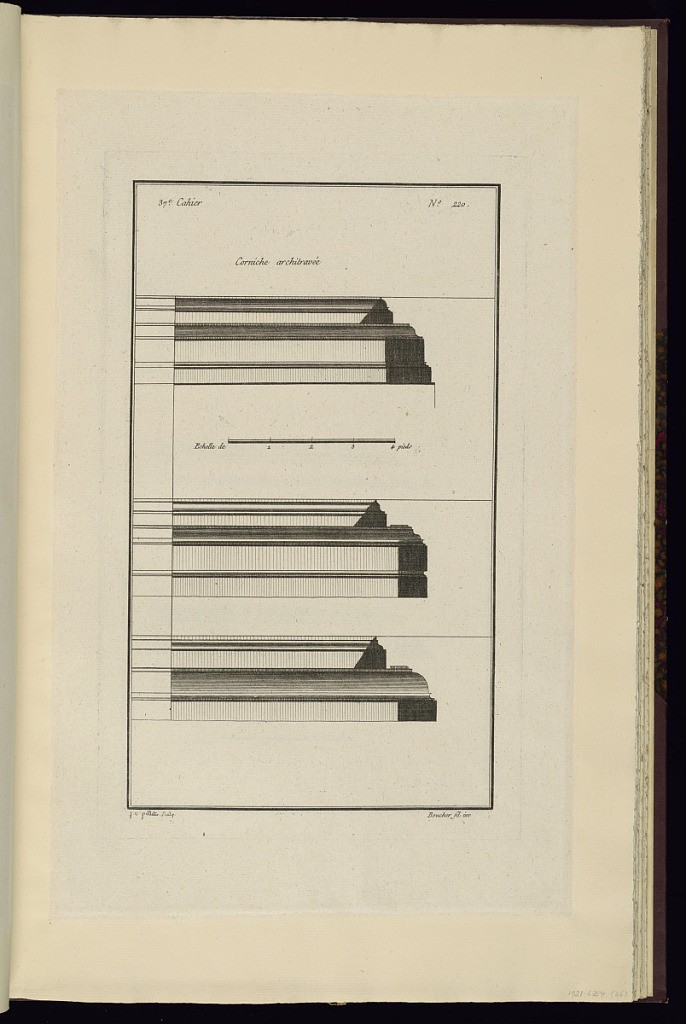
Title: Corniche architravée
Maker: Juste-François Boucher, French, 1736 – 1782
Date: ca. 1775
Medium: Engraving on off white laid paper
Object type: Print
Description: Designs for three cornices. The plate is signed.